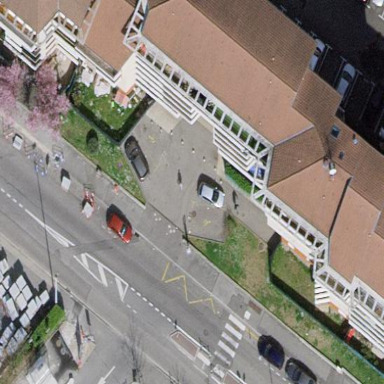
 with the roof oriented along the building."